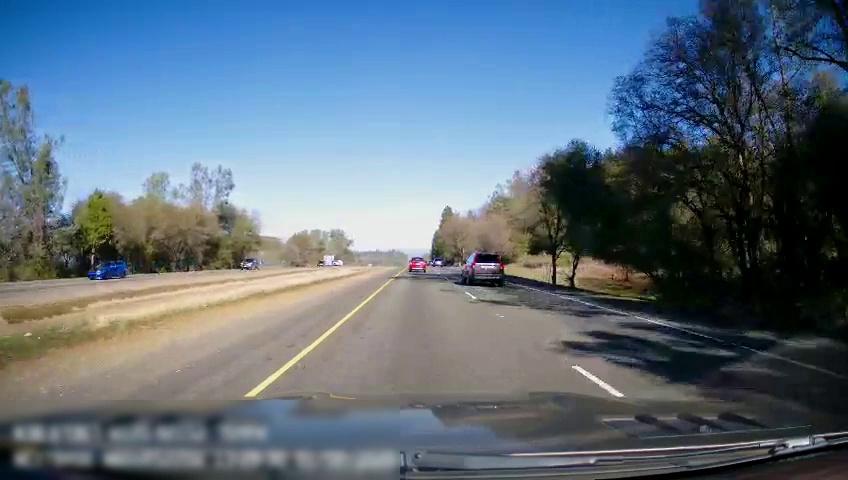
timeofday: Day
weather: Sunny
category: Drivable Space
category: Drivable Space
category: Vehicles | SUV
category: Vehicles | SUV
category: Vehicles | SUV
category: Vehicles | SUV
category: Vehicles | Truck
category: Lanes | Current Lane
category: Lanes | Current Lane
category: Lanes | Alternate Lane